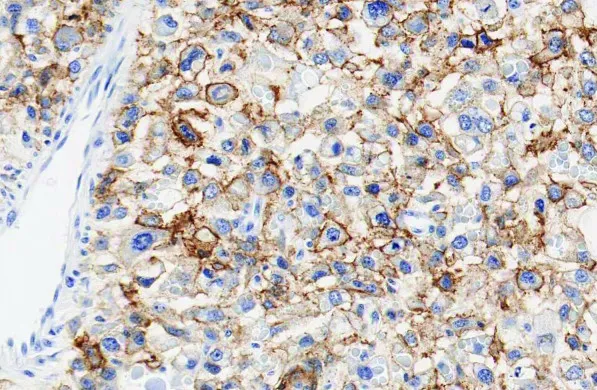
Epidermal Growth Factor Receptor protein expression is analyzed by immunohistochemistry, staining positive.
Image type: pathology (immunostaining)